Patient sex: M
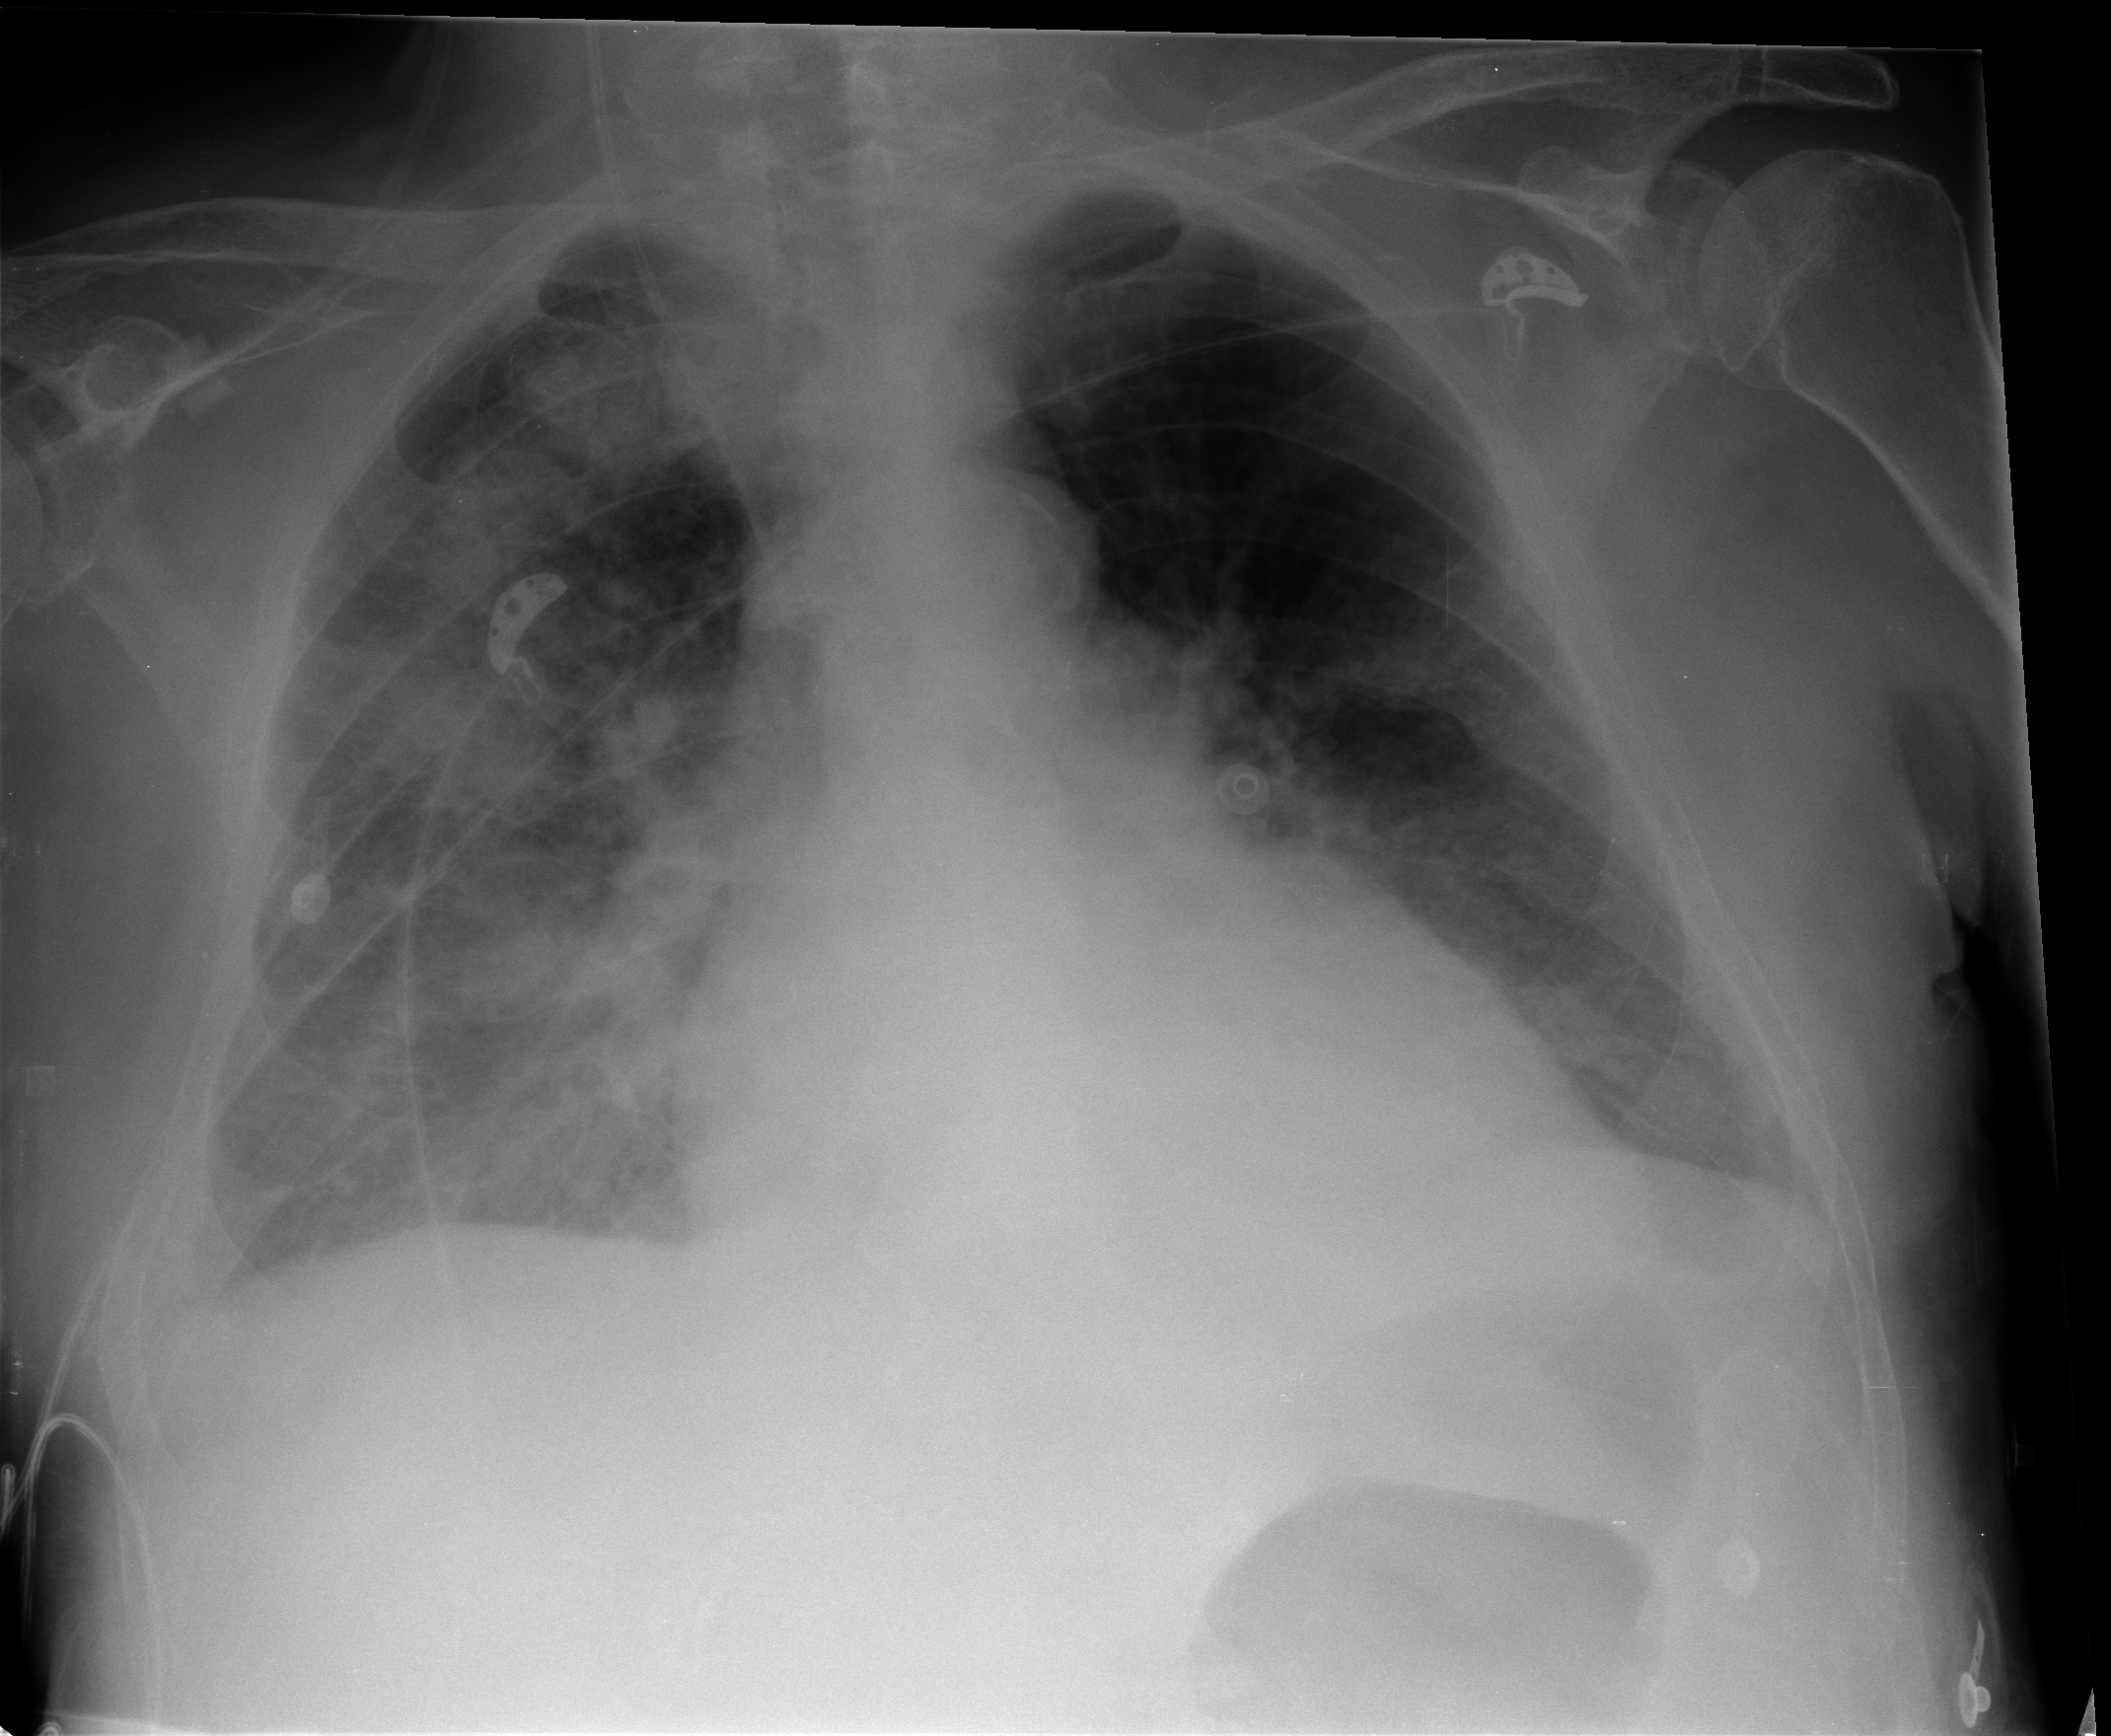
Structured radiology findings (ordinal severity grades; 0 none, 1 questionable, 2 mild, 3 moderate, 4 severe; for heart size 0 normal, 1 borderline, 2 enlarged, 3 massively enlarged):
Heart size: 2
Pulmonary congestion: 2
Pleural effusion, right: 2
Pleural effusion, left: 1
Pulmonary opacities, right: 3
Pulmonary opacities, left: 2
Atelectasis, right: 2
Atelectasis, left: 0